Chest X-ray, PA view. Patient: 60 years old, sex M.
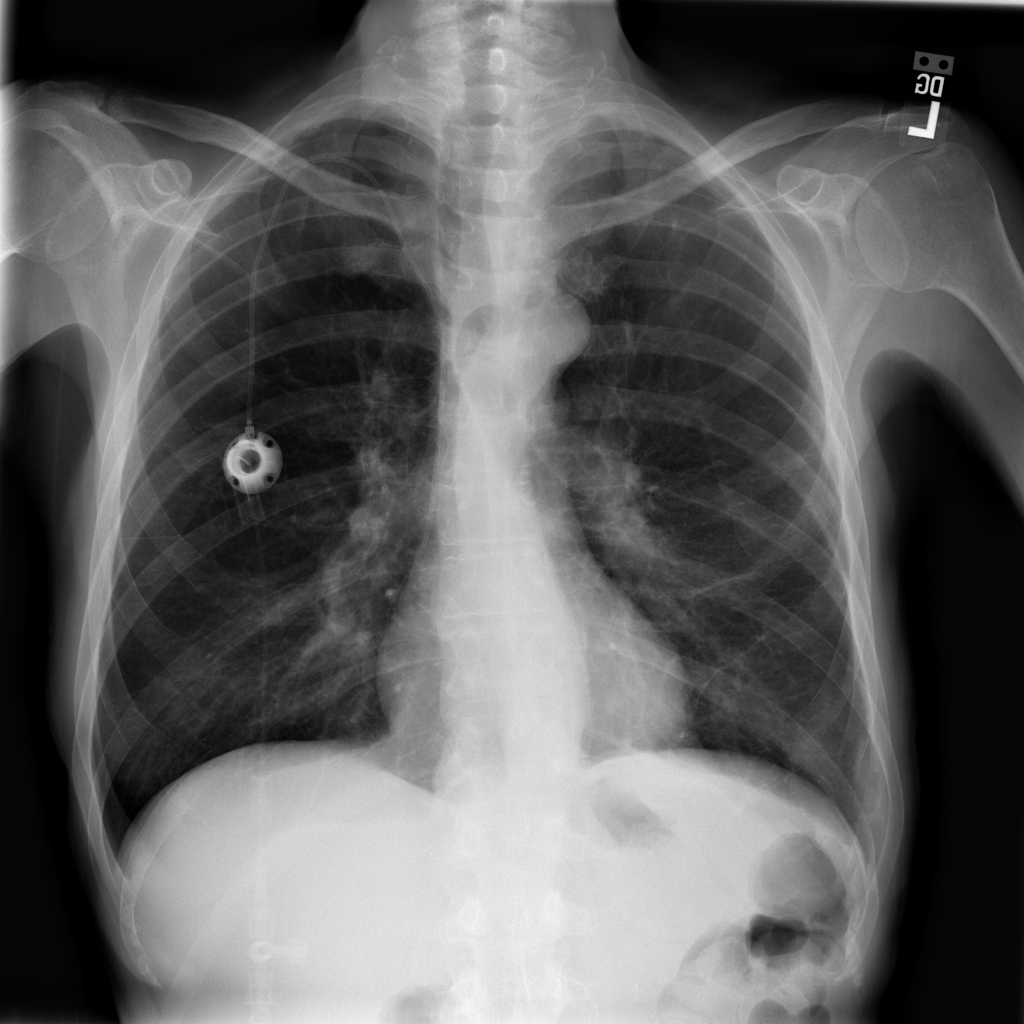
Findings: No Finding